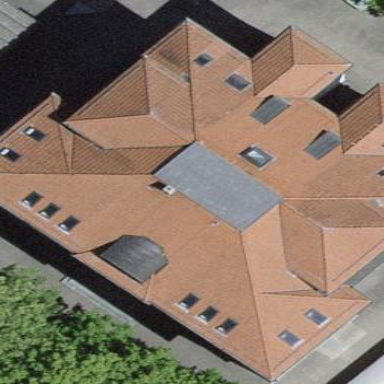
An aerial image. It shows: School building.